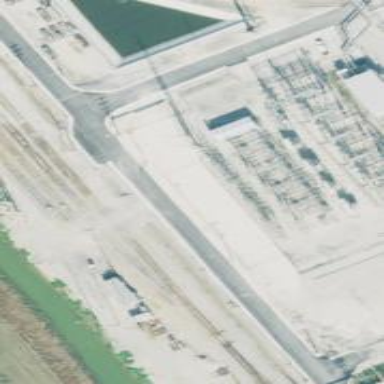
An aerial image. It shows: Outdoor industrial power substation.